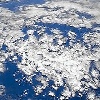
Label: cloud